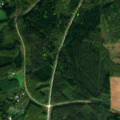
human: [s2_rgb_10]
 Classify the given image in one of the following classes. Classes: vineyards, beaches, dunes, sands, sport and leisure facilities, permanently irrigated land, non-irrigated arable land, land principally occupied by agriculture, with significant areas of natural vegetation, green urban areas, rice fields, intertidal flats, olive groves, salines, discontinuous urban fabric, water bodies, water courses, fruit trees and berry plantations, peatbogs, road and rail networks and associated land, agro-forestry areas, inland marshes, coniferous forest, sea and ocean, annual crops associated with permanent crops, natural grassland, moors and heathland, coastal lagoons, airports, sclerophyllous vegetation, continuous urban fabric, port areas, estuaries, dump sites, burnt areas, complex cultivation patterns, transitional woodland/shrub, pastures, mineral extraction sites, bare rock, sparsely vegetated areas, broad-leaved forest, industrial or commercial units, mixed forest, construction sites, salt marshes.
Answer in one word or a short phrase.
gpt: broad-leaved forest, mixed forest, transitional woodland/shrub